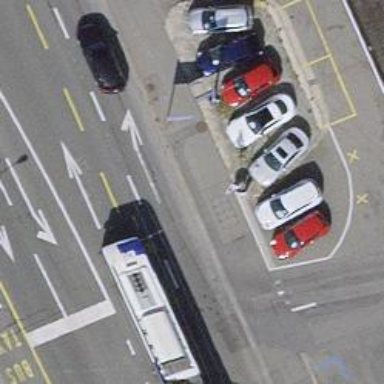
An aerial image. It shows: Secondary road with asphalt surface and trolley wire.